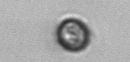
Label: Dinophyceae